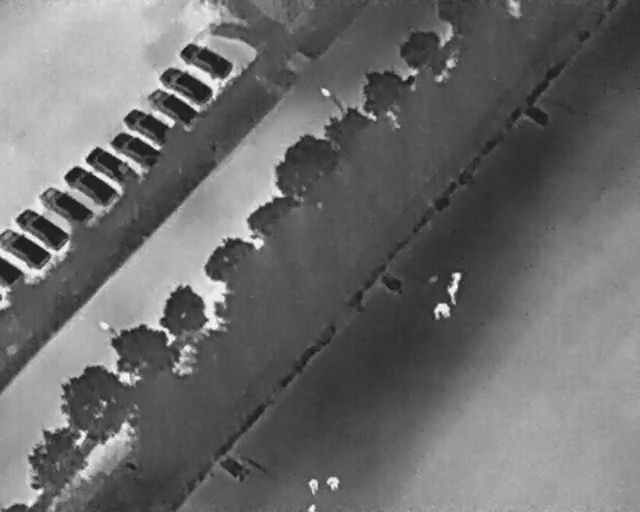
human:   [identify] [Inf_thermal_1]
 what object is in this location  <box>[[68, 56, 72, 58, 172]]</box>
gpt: <ref>1 medium person at the right</ref>